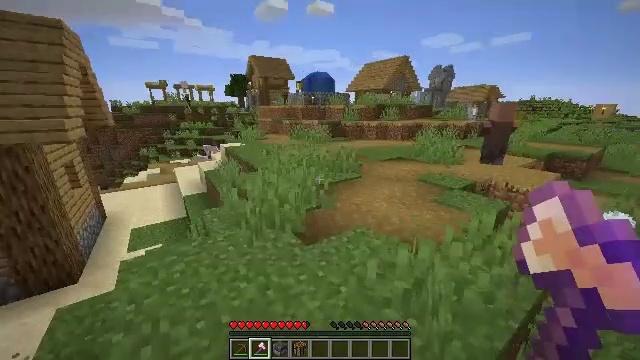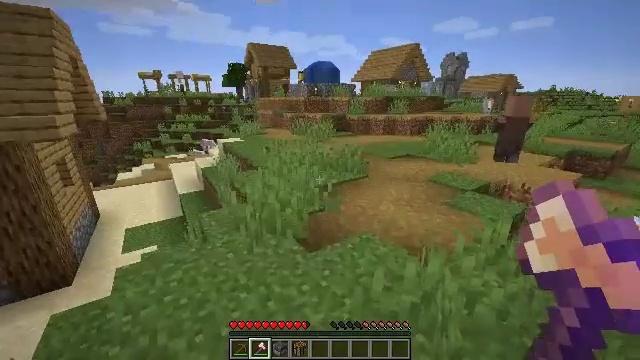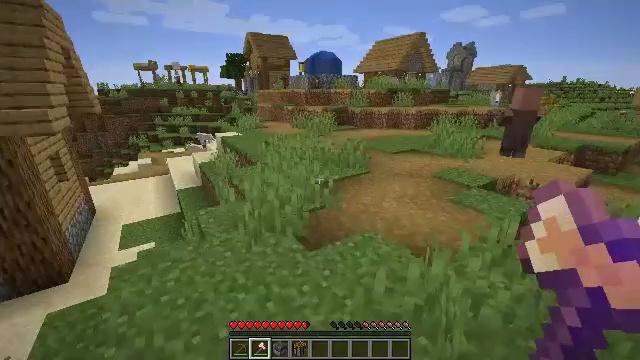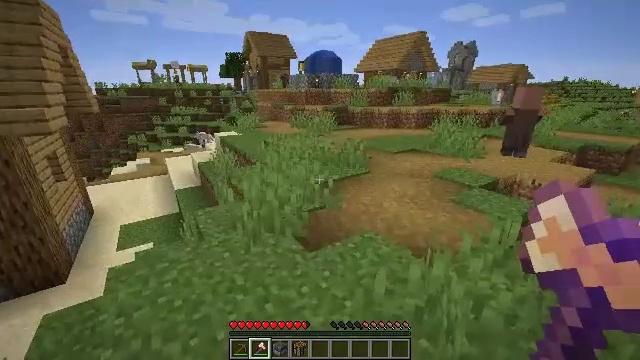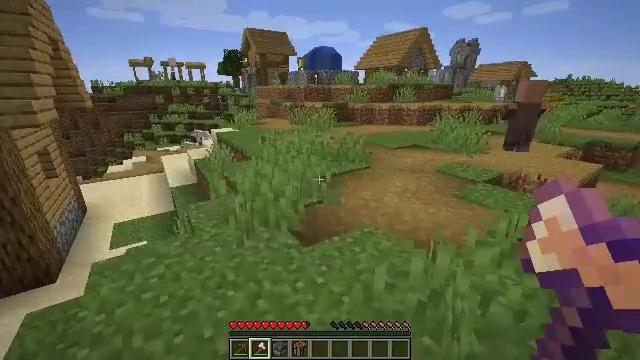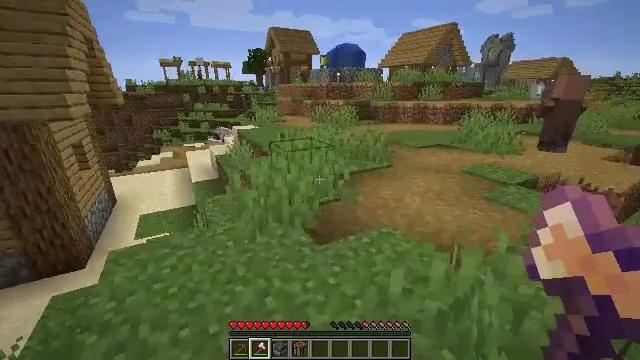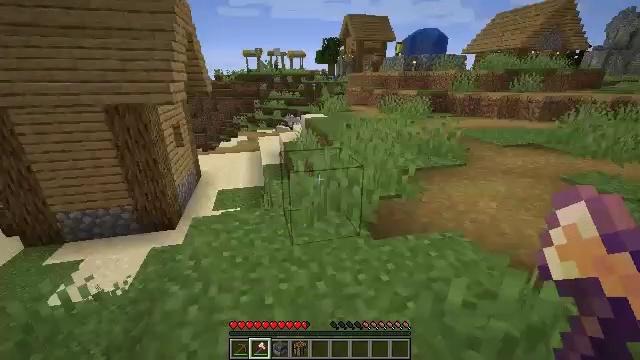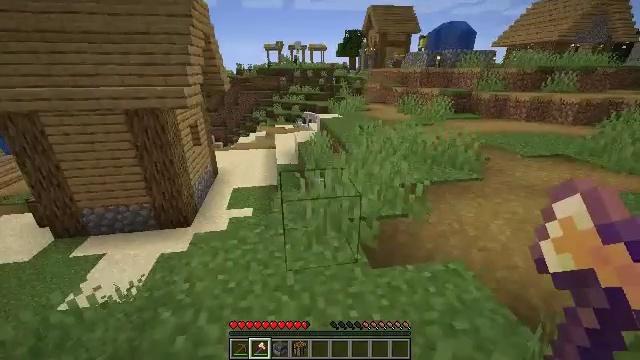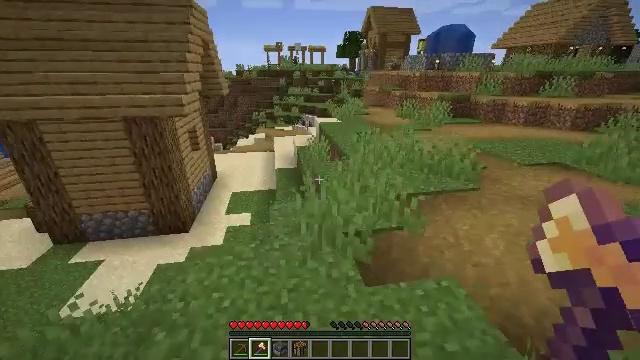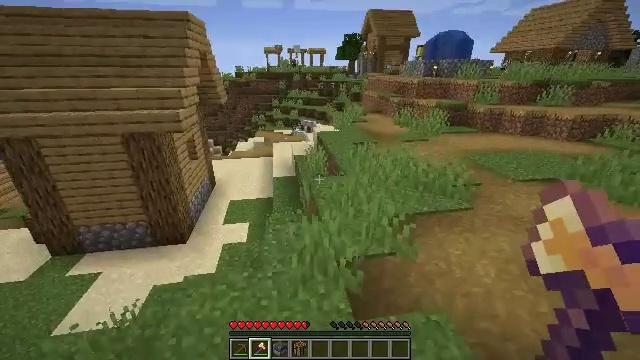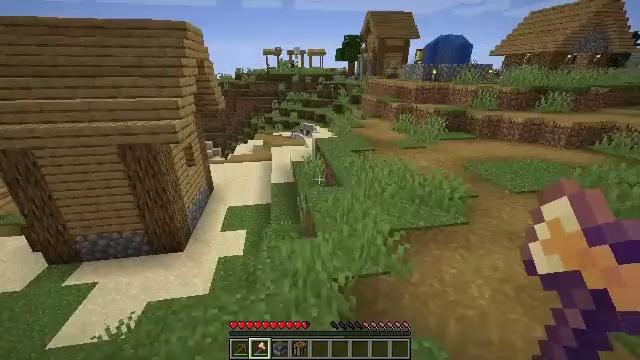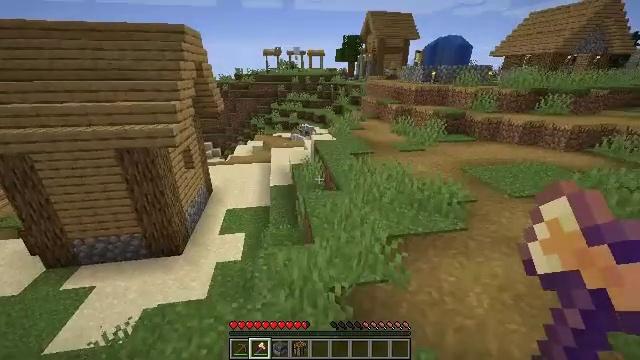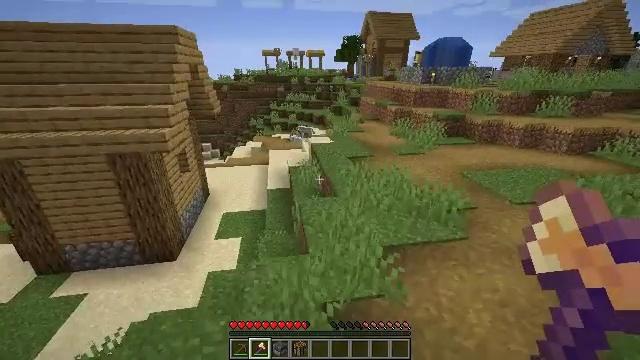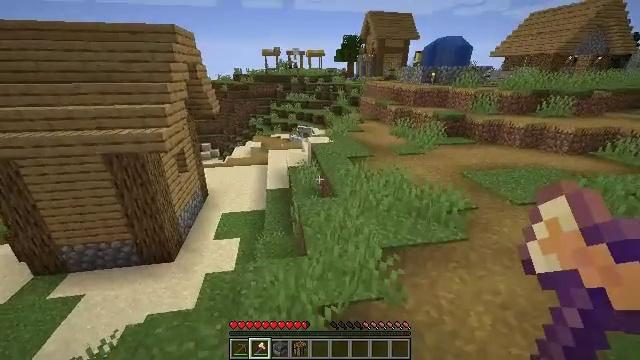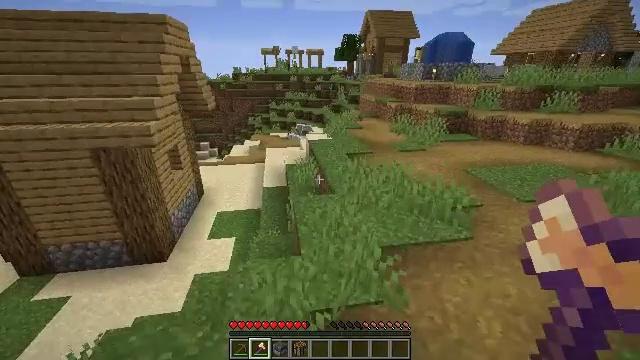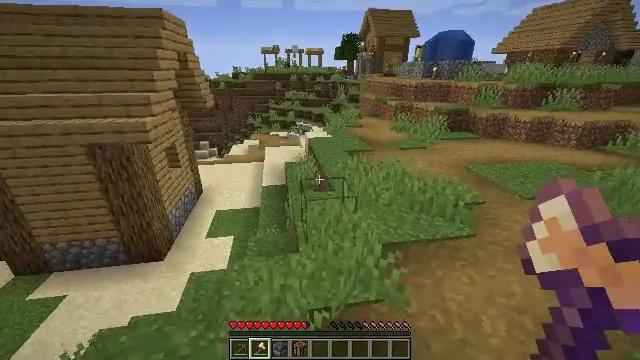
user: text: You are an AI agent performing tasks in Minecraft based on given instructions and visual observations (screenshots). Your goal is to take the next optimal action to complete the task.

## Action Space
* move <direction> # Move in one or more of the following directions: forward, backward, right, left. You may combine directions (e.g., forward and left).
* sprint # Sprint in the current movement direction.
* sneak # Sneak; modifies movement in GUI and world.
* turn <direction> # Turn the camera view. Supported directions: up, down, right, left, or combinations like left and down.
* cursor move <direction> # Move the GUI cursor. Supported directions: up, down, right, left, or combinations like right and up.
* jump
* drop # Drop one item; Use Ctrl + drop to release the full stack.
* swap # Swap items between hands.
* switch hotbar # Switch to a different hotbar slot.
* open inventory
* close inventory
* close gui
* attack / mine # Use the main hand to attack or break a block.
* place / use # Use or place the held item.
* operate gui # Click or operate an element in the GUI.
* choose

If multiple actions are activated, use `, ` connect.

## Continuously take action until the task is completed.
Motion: motion action
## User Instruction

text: Mine the blast furnace.
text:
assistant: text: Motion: move forward and move right, turn down, jump
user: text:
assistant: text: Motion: move forward and move right, turn down, jump
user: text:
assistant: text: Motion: move forward and move right, jump
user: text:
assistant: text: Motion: move forward and move right, jump
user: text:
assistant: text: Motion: move forward and move right, turn left, jump
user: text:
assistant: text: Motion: move forward and move right, turn left and down, jump
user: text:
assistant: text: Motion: move forward and move right, turn left and down, jump
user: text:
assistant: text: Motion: move forward, jump
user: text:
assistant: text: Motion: move forward, jump
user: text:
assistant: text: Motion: move forward, jump
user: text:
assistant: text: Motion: move forward, jump
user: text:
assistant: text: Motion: move forward, jump
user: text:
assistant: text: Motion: move forward, jump
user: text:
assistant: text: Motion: move forward
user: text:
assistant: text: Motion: move forward, sprint
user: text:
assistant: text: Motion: move forward, sprint
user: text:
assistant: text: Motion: move forward, sprint
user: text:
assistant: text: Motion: move forward, sprint, turn right and up
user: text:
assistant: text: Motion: move forward, turn right and up, jump
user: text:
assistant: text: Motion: move forward, jump
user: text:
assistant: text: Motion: move forward, jump
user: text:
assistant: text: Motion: move forward, jump
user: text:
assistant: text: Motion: move forward, jump
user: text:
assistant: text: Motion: move forward, jump
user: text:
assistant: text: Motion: move forward, jump
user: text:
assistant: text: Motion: move forward, jump
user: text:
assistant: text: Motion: move forward, jump
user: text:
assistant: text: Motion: move forward, turn left and down, jump
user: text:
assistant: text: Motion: move forward, turn left and down, jump
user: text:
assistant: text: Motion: move forward, jump